Question: When I add a contextmenu to a treetableview, it unfortunatly still reacts on KeyEvents which are not consumed by the contextmenu.

For example clicking on a subitem (Item22) opening its contextmenu and then klicking the left arrow the treetableview selects the subitems parent (Item2) in the background, eventhough the contextmenu is selected and in the foreground and should (imo) consume the event, even when it cant process the event itself.
Is there a simple way to consume all navigation events, while the contextmenu is open, so the table doesnt react in the background on unused KeyNavigations? Or do you have any other suggestions on how to get the desired behavior?
Small example to demonstrate the issue:
'''
public class TreeTableViewContextMenuKeyBehaviourMain extends Application
{
@Override
public void start( final Stage primaryStage )
{
TreeItem<Item> root = new TreeItem<>( new Item( "Root" ) );
TreeItem<Item> item1 = new TreeItem<>( new Item( "Item1" ) );
TreeItem<Item> item11 = new TreeItem<>( new Item( "Item11" ) );
TreeItem<Item> item2 = new TreeItem<>( new Item( "Item2" ) );
TreeItem<Item> item22 = new TreeItem<>( new Item( "Item22" ) );
root.getChildren().add( item1 );
item1.getChildren().add( item11 );
root.getChildren().add( item2 );
item2.getChildren().add( item22 );
TreeTableColumn<Item, String> column = new TreeTableColumn<>( "Column" );
column.setCellValueFactory( new TreeItemPropertyValueFactory<Item, String>( "name" ) );
final TreeTableView<Item> treeTableView = new TreeTableView<>( root );
treeTableView.getColumns().add( column );
treeTableView.setShowRoot( false );
treeTableView.setColumnResizePolicy( TreeTableView.CONSTRAINED_RESIZE_POLICY );
treeTableView.setRowFactory( new Callback<TreeTableView<Item>, TreeTableRow<Item>>()
{
@Override
public TreeTableRow<Item> call( final TreeTableView<Item> tableView )
{
final TreeTableRow<Item> row = new TreeTableRow<>();
final ContextMenu rowMenu = new ContextMenu();
rowMenu.setOnShowing( ( event ) ->
{
System.out.println( "OPEN!" );
//Clear and Rebuild Contextmenu dynamically.
rowMenu.getItems().clear();
Menu deleteMenu = new Menu( "Delete" );
final MenuItem deleteItem = new MenuItem( row.getItem().getName() );
deleteMenu.getItems().add( deleteItem );
rowMenu.getItems().add( deleteMenu );
} );
//If the contextmenu has no childs setOnShowing will not be called, so we need a placeholder for dynamic context menus.
final Menu placeholder = new Menu( "Delete" );
rowMenu.getItems().add( placeholder );
// only display context menu for non-null items:
row.contextMenuProperty().bind(
Bindings.when( Bindings.isNotNull( row.itemProperty() ) ).then( rowMenu )
.otherwise( (ContextMenu) null ) );
return row;
}
} );
BorderPane layout = new BorderPane();
layout.setCenter( treeTableView );
Scene scene = new Scene( layout, 400, 400 );
scene.getStylesheets().add( getClass().getResource( "application.css" ).toExternalForm() );
primaryStage.setScene( scene );
primaryStage.show();
}
public static void main( final String[] args )
{
launch( args );
}
}
public class Item
{
private final StringProperty name = new SimpleStringProperty();
public Item( final String name )
{
this.name.set( name );
}
public String getName()
{
return name.get();
}
public void setName( final String name )
{
this.name.set( name );
}
public StringProperty nameProperty()
{
return name;
}
}
'''
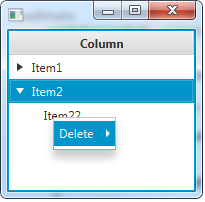
Answer: You can add an 'EventHandler' to your 'ContextMenu' to consume the 'KeyEvents' that are attempting to funnel back up the scene graph.
'''
rowMenu.addEventHandler(KeyEvent.ANY, (KeyEvent t) ->
{
t.consume();
});
'''